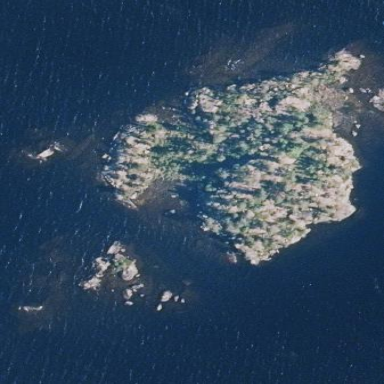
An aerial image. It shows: Islet.